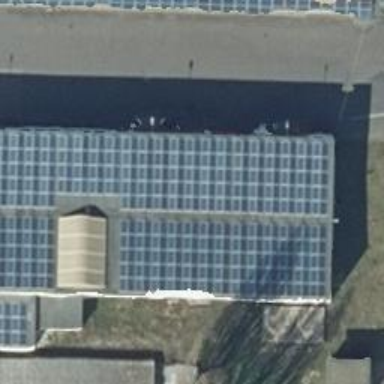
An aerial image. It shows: Solar photovoltaic panel generating electricity through small installation.